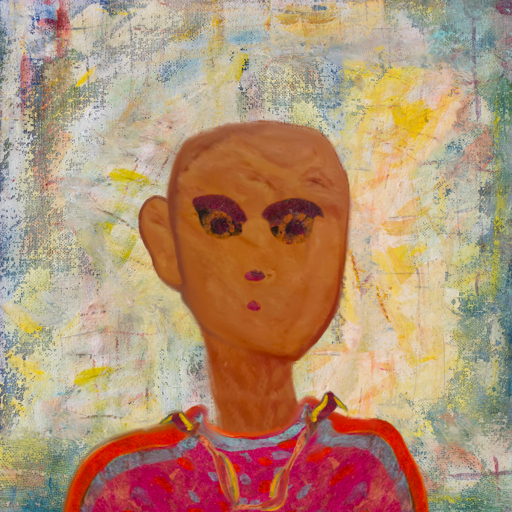
Background: Irani, Head And Neck Front: Pious_Lady, Face Front: Doll, Bust: Sisters, Hair Front: Blank, Head Accessory: Blank, Second Necklace: Gypsy_Mother_1, Necklace: Blank, Baby: Blank